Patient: sex F, age 60
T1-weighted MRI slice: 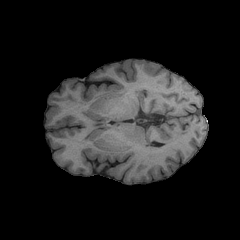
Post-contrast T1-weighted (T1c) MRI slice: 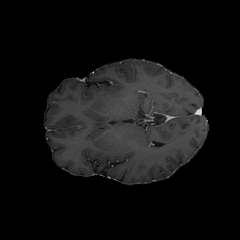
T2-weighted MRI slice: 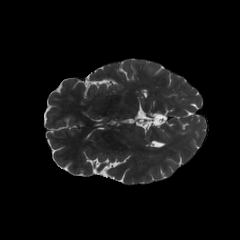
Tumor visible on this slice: no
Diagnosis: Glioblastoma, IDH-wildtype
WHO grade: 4